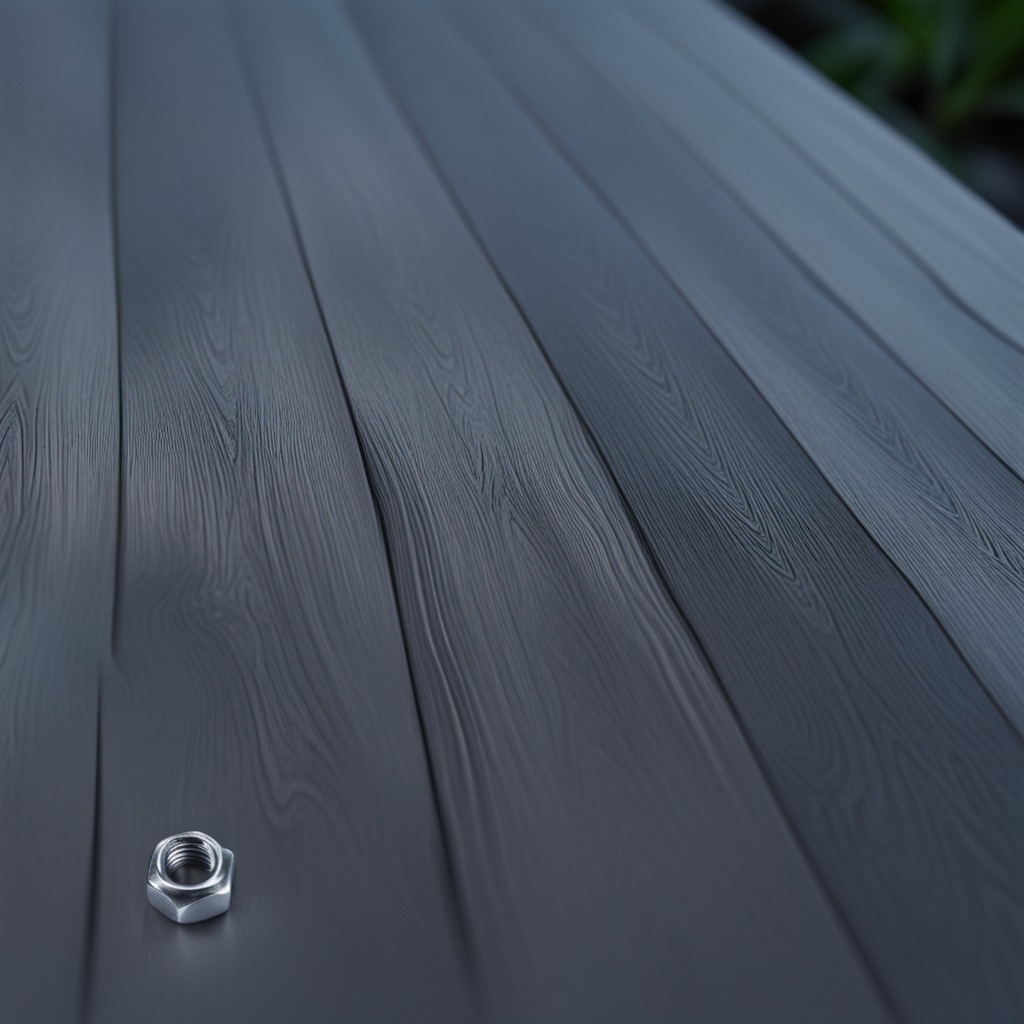
A metal nut is lying on a table with burn marks in a small garage at twilight.